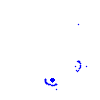
Particle: pion